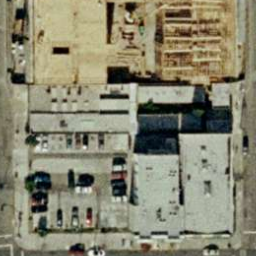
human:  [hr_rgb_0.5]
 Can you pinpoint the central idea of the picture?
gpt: buildings